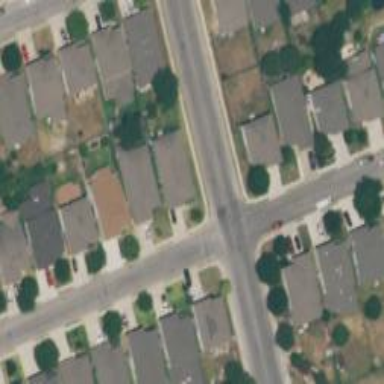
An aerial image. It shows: Residential road with asphalt surface and separate sidewalk.